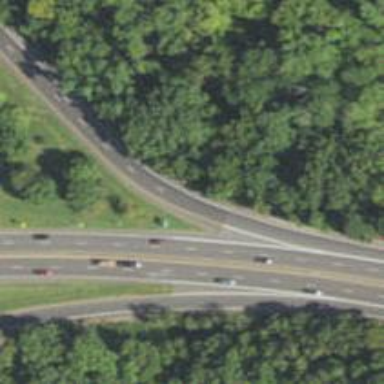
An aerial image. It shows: Expressway with asphalt surface classified as trunk highway.